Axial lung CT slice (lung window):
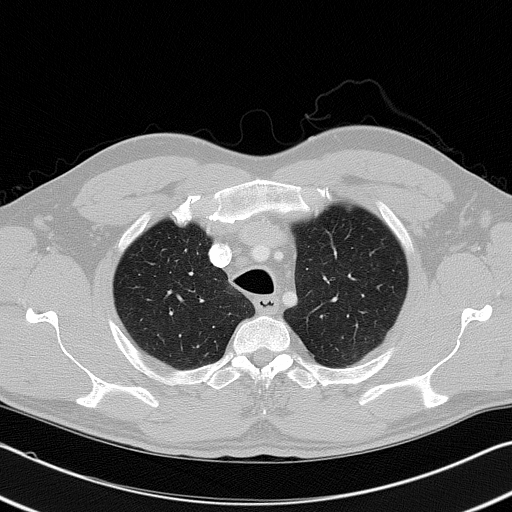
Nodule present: no